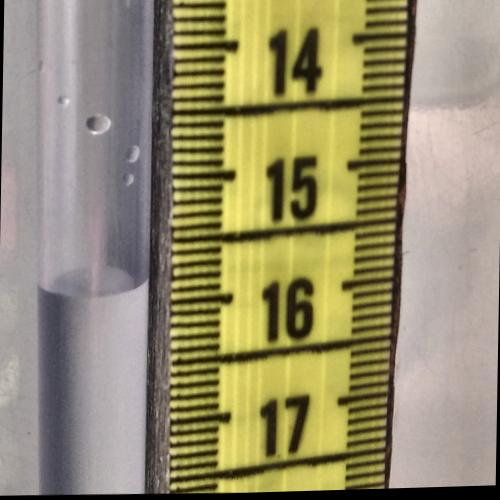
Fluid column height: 15.8 cm